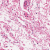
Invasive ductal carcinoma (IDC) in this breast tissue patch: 0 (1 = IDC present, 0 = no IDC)